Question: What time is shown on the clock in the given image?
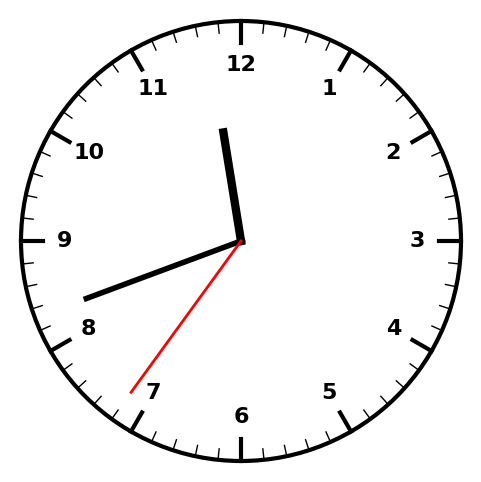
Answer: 11:41:36